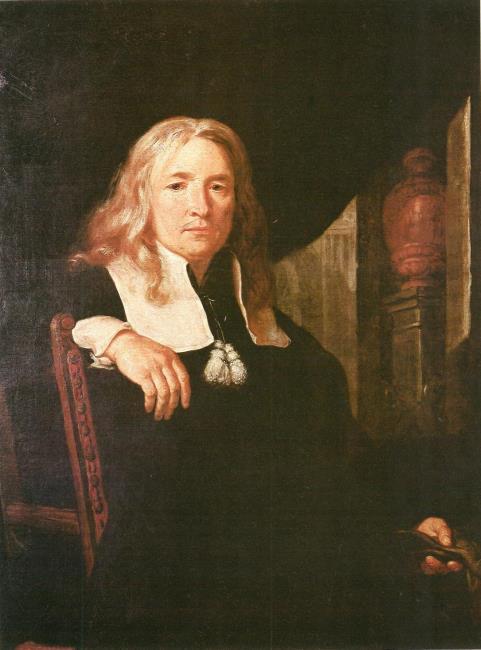
Title: Portrait of a man with blond hair
Artist: Karel Škréta
Earliest date: 1640
Latest date: 1640
Genre: painting
Iconography: Gloves
Keywords: man's portrait, sitting, half-length, palace interior, curtain/drapery background, palace interior, vase, head to the right, facing front, body facing right, long hair (men's hairstyle), center parting, flat collar with tassels, chair, leaning, glove/gloves in hand